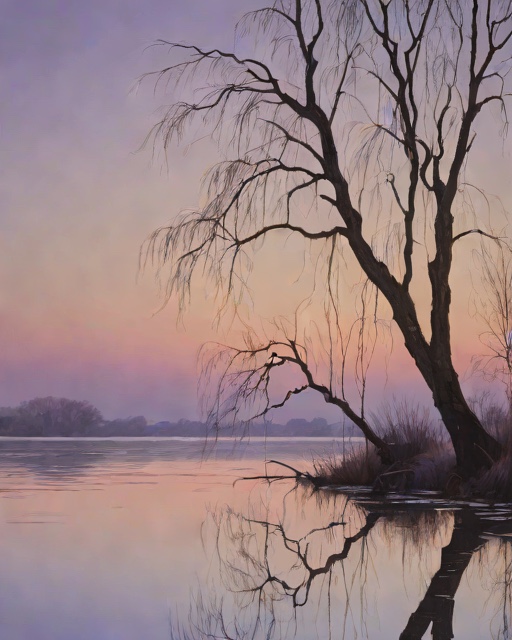
Category: Sympathy